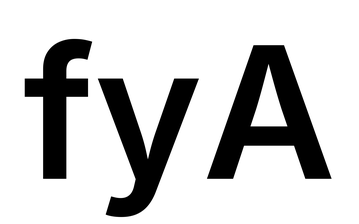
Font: Inter_SemiBold